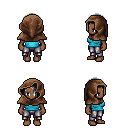
a pixel art fantasy rpg character, female body template, human, dark skin, teal pirate shirt, metal pants, gray bangs hairstyle, cloth hood, four views (front, back, left, right), 2x2 character sprite sheet, small pixel art, hard edges, no anti-aliasing